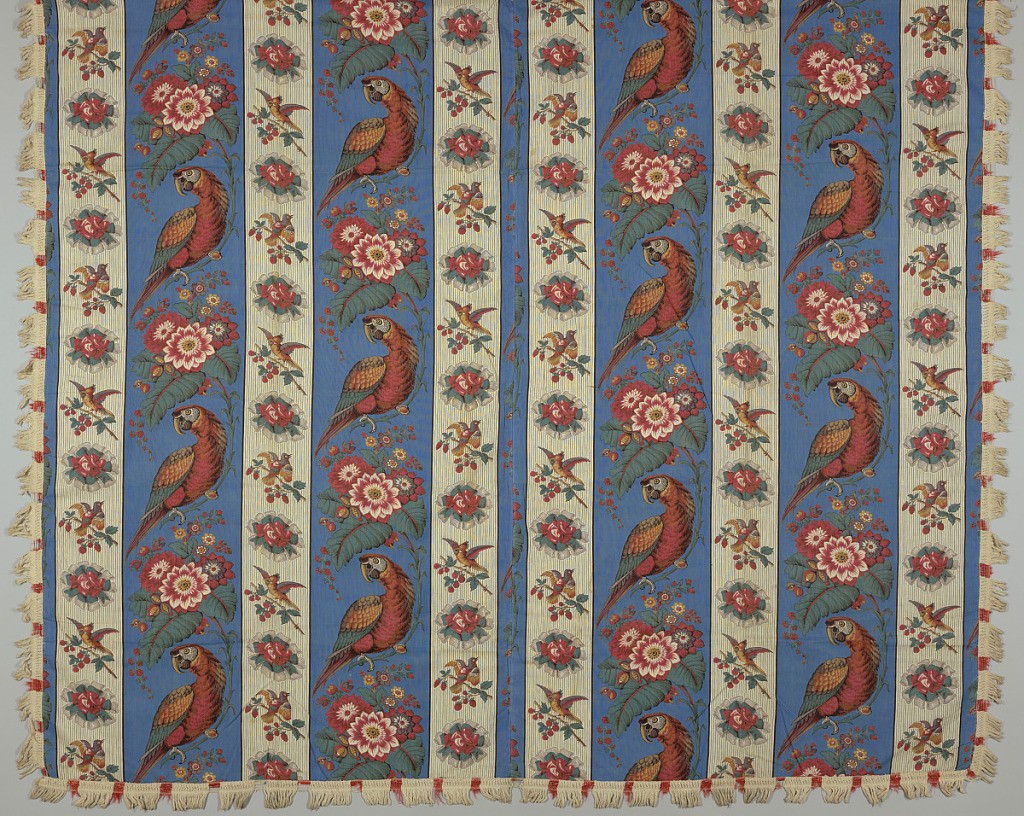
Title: Textile
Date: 1850–1900
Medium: cotton Technique: printed by engraved roller on plain weave; woven cotton tape with cotton weft-loop fringe (2 cm sections of red wool at 6 cm intervals); attached to 4 sides; note crossed and re-crossed warps
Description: Unlined bed cover made of two full widths of printed fabric with fringe on four sides. Pattern composed of two stripes: the wider has a parrot holding a nut perched on a curved flowering branch on a blue background 18.5 cm wide and the other, 11 cm wide, a bird with outspread wings perched on a branch of red berries alternating with a ribbon bow. Two groups of stripes are half dropped with one extra narrow stripe plus an additional section of each stripe on left and right to fill full width of fabric.